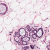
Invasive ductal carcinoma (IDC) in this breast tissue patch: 0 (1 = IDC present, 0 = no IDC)